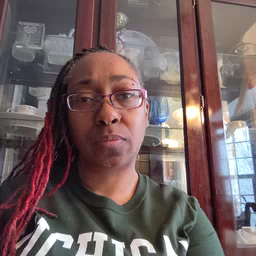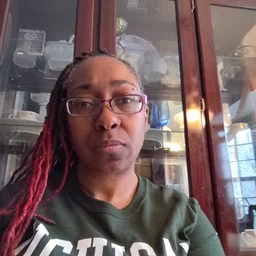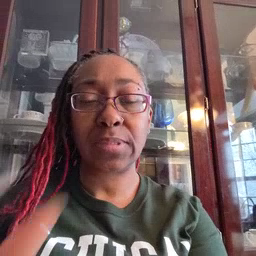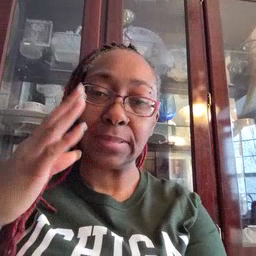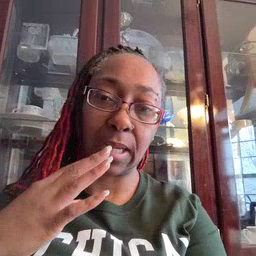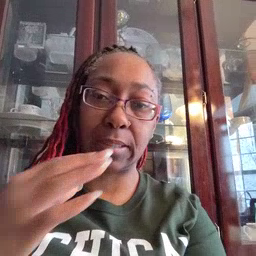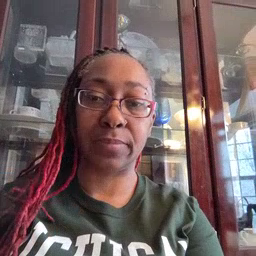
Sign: sad